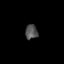
Tissue: skin
Cell type: Epithelial cells
Senescence score: 0.2194
Nuclear area (px): 181
Mean DAPI intensity: 80.569